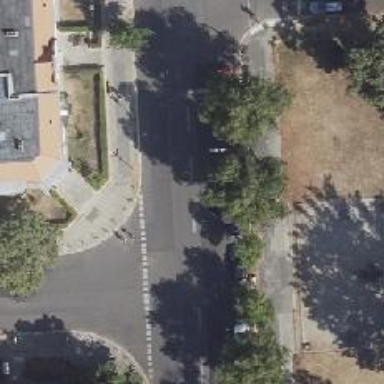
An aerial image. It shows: Tertiary road with asphalt surface and separate sidewalk. There are lane markings present and parallel parking on the left side of the street.